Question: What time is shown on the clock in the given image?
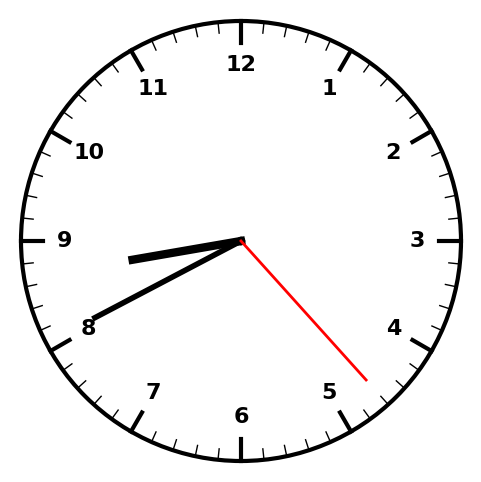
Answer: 08:40:23